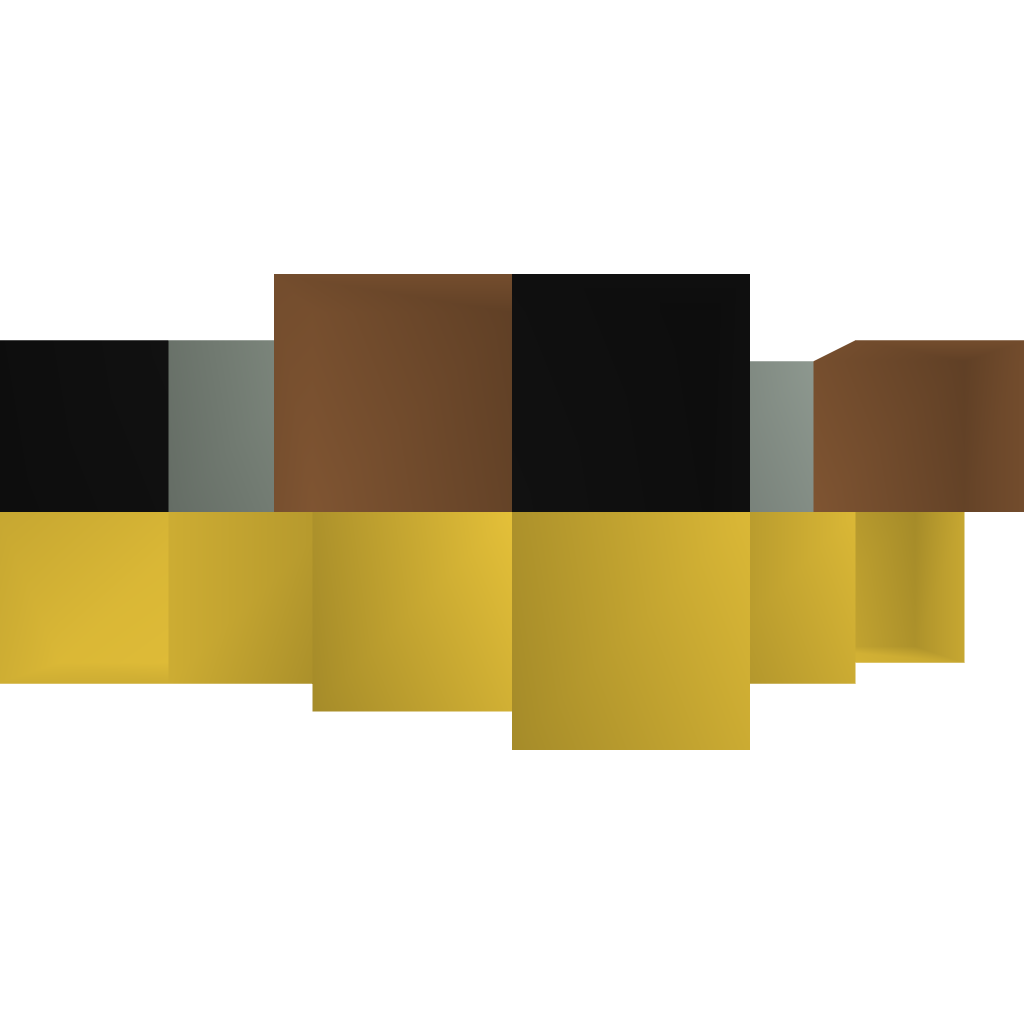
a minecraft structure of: Clock Timer (Long)